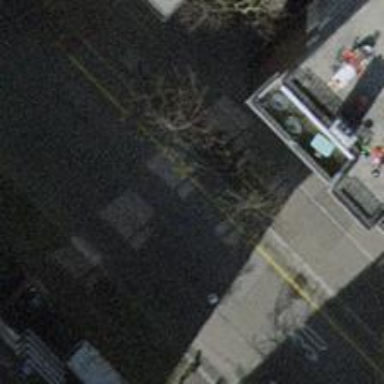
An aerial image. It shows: Motorcycle parking facility.